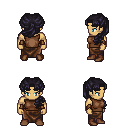
a pixel art fantasy rpg character, male body template, human, tanned skin, brown sleeveless shirt, robe skirt, raven princess hairstyle, leather bracers, brown shoes, four views (front, back, left, right), 2x2 character sprite sheet, small pixel art, hard edges, no anti-aliasing